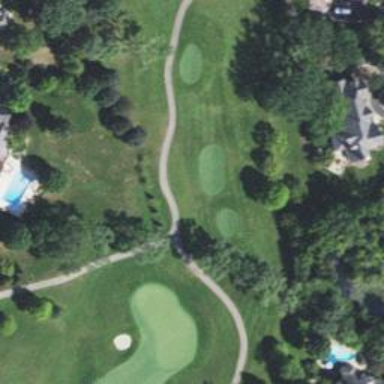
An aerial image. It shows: Path used for both walking and golf.